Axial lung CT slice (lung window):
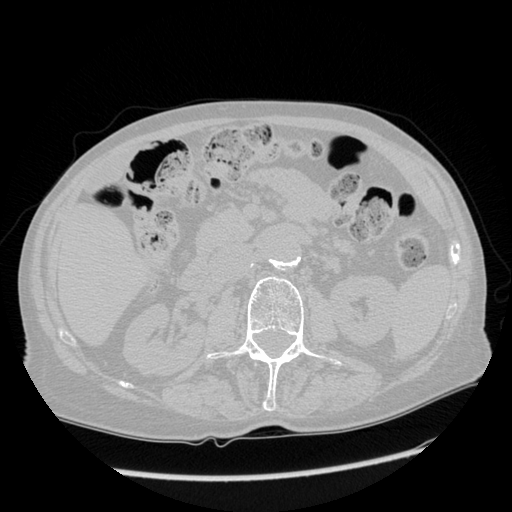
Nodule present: no